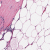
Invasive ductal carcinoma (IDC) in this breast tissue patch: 1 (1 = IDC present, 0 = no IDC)